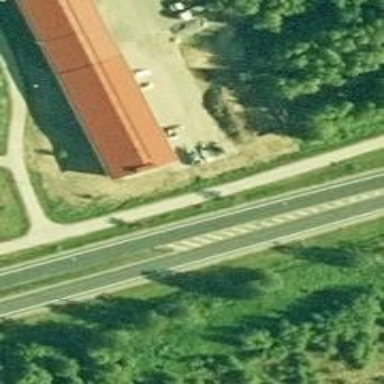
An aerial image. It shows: Secondary road with asphalt surface.